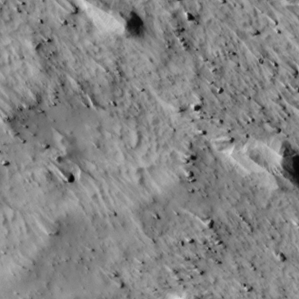
Label: non_frost